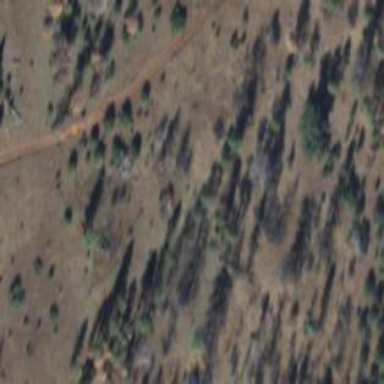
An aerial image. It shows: Area covered in scrub vegetation.